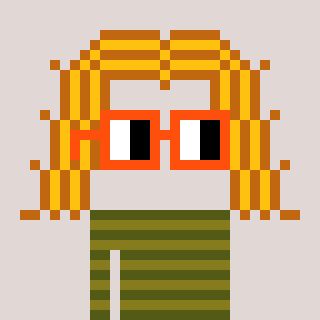
a pixel art character with square orange glasses, a hair-shaped head and a gunk-colored body on a warm background